Field crop: tomato
Growth stage: 2
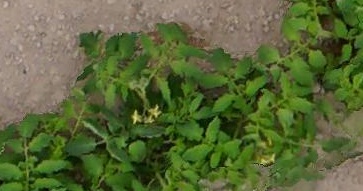
Species: tomato